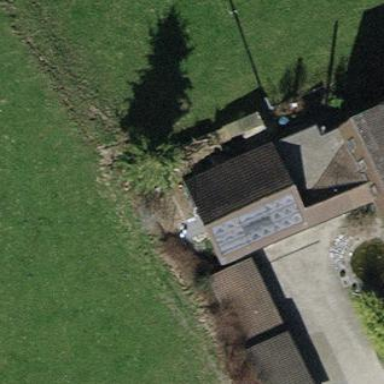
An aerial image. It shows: Garage.